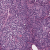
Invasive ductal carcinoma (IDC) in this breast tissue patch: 1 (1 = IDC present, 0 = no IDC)